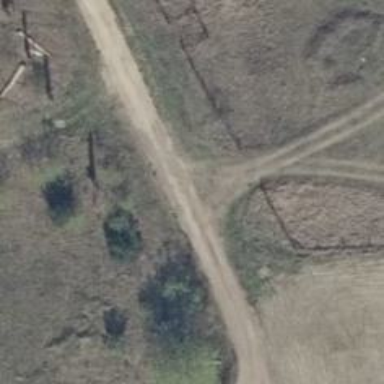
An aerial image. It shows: Track road with grade3 tracktype.